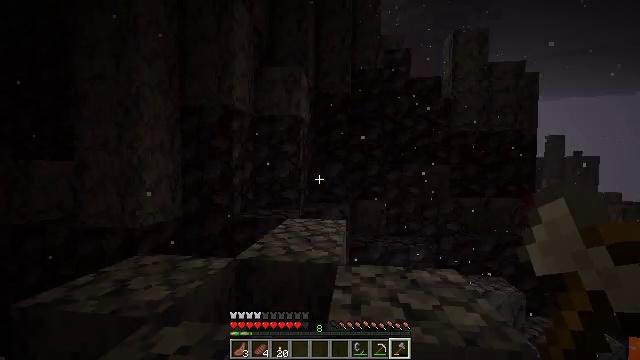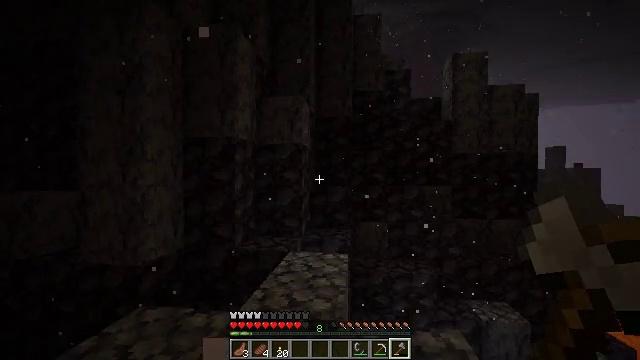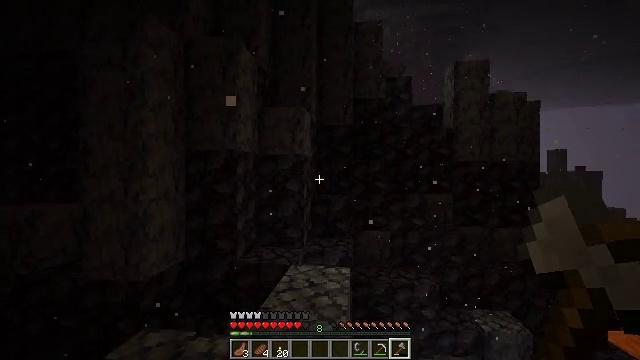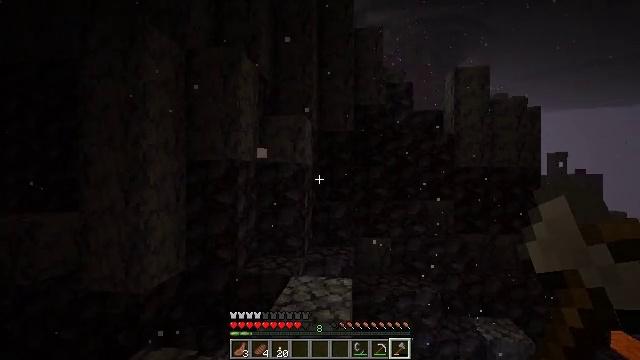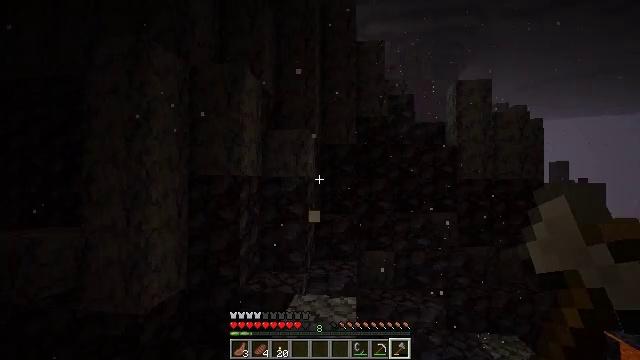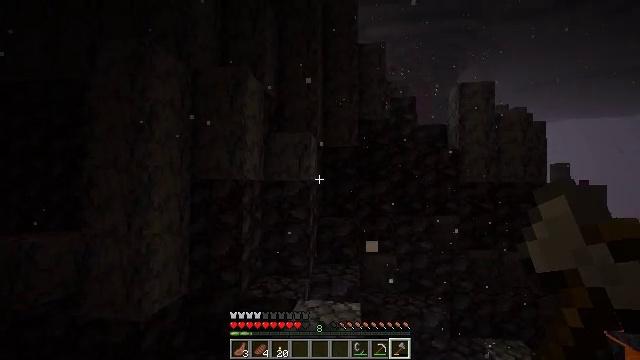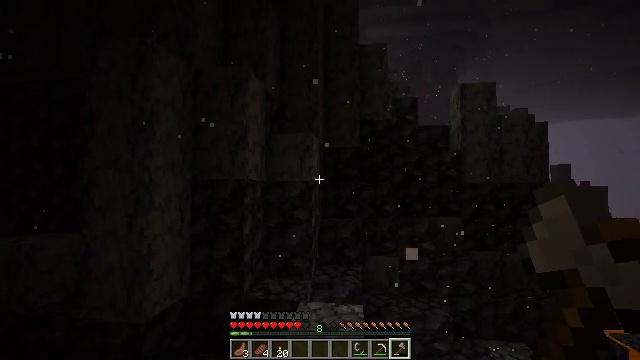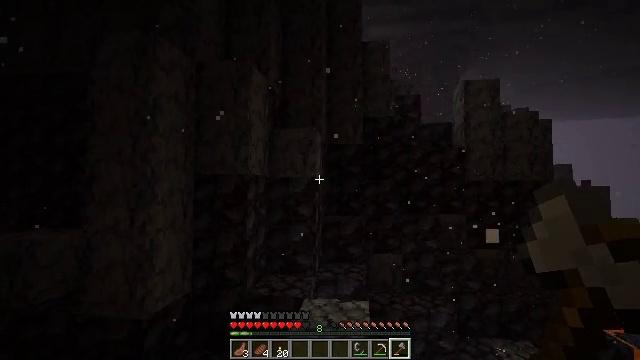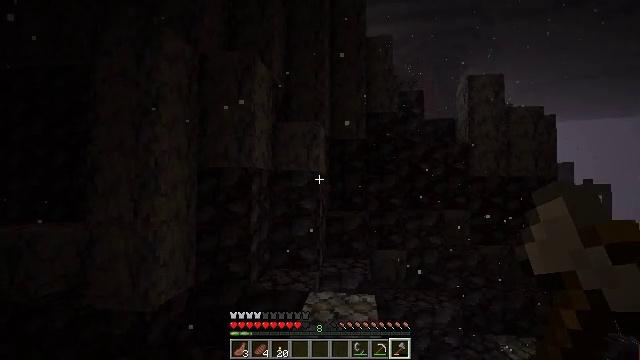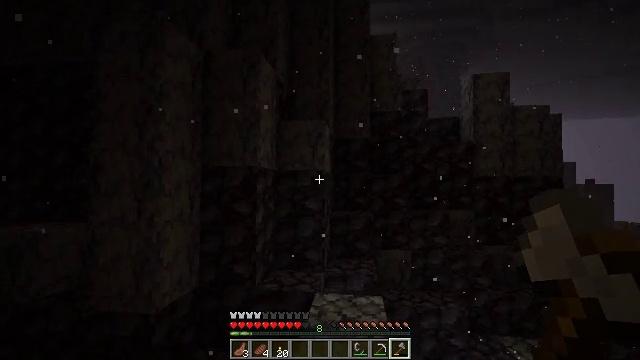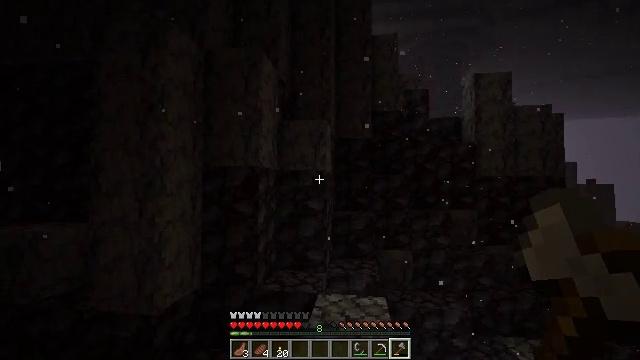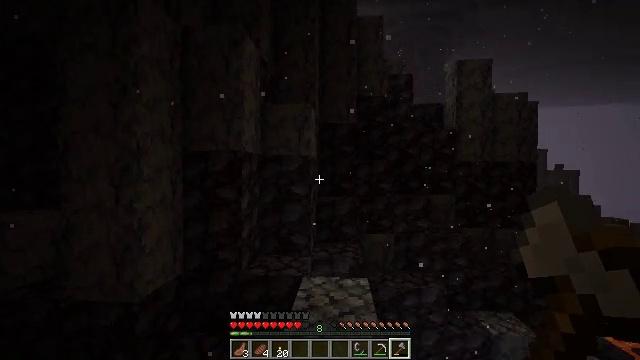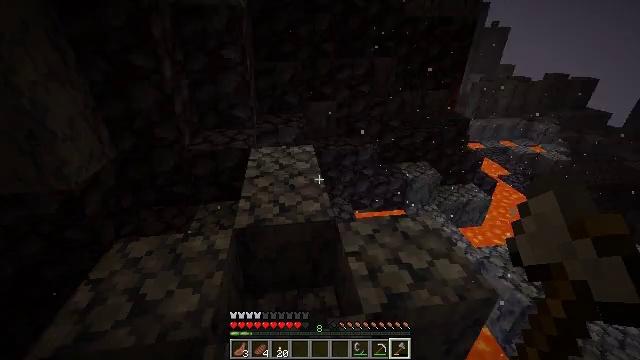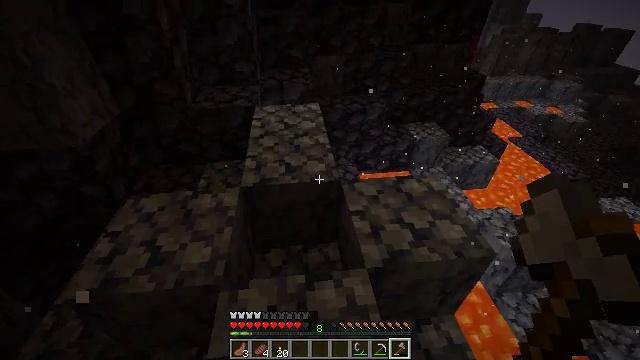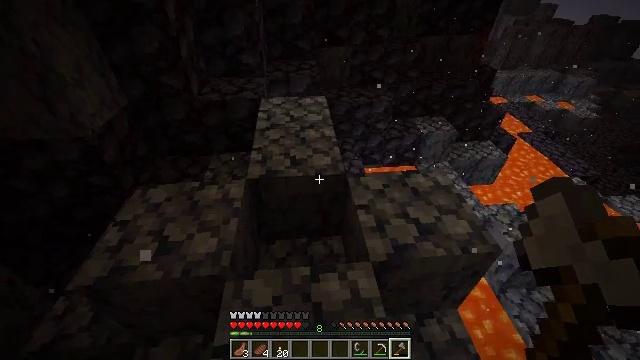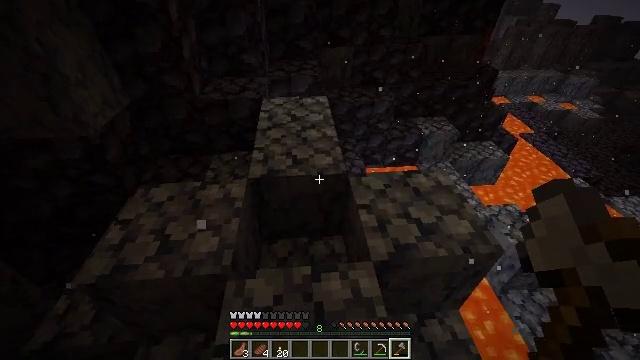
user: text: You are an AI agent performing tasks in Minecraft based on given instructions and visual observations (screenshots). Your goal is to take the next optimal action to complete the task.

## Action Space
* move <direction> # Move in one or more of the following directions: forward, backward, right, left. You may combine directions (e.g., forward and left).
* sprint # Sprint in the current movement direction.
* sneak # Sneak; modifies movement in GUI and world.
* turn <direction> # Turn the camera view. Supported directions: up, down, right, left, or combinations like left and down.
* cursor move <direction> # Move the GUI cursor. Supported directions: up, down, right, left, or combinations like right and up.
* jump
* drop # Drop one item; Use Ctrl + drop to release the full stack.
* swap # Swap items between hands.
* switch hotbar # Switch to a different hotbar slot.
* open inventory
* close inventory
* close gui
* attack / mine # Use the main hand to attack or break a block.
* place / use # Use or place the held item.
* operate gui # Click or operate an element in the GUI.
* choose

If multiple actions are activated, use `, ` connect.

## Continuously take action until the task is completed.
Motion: motion action
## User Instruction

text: Defeat a magma cube.
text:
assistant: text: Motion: move forward, turn up, jump
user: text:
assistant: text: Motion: move forward and move left, jump
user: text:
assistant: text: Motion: move forward and move left, jump
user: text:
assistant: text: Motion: move forward and move left, turn up, jump
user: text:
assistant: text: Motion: move forward and move left
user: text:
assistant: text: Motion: move forward and move left
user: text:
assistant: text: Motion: move left
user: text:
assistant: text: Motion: no_op
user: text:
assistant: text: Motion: no_op
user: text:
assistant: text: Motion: no_op
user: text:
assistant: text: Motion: turn right and down
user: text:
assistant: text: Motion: turn right and down
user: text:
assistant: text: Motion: turn left and down
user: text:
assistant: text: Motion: turn left and down
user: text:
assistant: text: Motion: no_op
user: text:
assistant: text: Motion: no_op
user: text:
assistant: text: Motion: no_op
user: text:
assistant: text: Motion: move forward
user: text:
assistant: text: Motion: move forward
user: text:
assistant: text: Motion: move forward
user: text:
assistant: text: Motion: move forward
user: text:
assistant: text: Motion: move forward
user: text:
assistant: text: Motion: move forward, jump
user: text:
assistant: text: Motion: move forward, jump
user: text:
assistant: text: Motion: move forward, jump
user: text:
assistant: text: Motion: move forward, jump
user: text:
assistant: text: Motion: move forward
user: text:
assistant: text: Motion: move forward
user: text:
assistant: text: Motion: move forward
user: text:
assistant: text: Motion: move forward, turn up